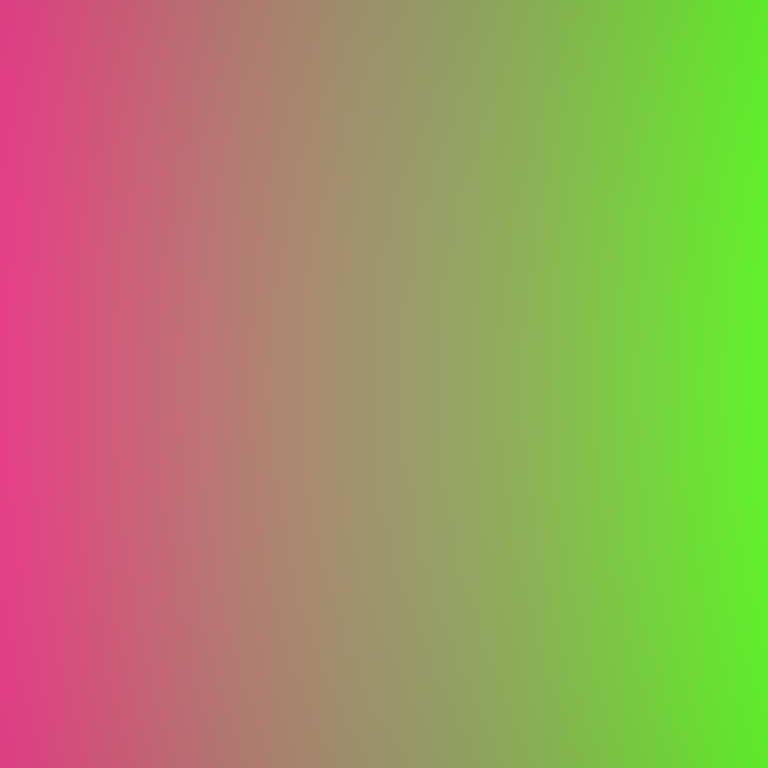
Abstract light effect, smooth gradient from vibrant pink to bright green, energetic atmosphere, soft blend, no room, no furniture, no objects.